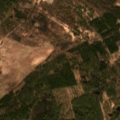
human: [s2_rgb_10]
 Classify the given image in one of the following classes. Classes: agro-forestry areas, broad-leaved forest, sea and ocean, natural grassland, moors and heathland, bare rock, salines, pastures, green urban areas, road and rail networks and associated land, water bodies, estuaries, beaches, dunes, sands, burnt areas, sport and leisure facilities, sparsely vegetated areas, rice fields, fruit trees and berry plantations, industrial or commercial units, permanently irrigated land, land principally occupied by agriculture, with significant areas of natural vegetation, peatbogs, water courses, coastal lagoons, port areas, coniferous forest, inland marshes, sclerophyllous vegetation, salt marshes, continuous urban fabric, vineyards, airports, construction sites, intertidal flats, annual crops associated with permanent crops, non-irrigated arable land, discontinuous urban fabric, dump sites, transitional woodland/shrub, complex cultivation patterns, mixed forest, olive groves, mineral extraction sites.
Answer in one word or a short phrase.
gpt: non-irrigated arable land, coniferous forest, mixed forest, transitional woodland/shrub